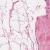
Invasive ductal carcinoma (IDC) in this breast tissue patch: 0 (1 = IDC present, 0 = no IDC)